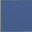
Piece: xx